Interaction volume radius: 5 \u00c5
Interaction volume height: 15 \u00c5
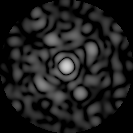
Disorder parameter: 0.8681